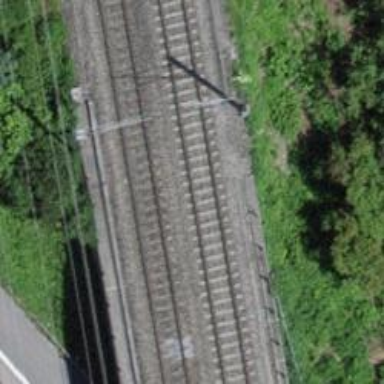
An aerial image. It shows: Single railway track with electrified contact line.